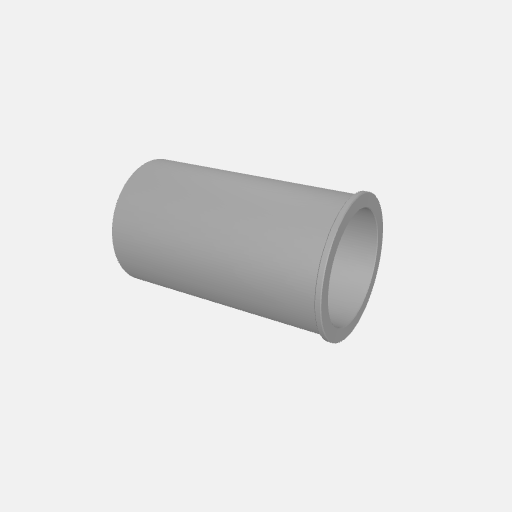
Part: AluminumFlangedTube